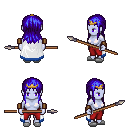
a pixel art fantasy rpg character, female body template, dark elf, purple skin, white trimmed cape, red pants, blue unkempt hairstyle, gold tiara, leather bracers, white slippers, spear, four views (front, back, left, right), 2x2 character sprite sheet, small pixel art, hard edges, no anti-aliasing